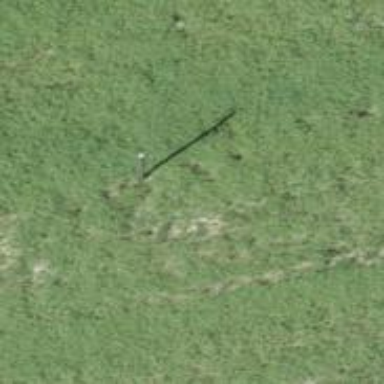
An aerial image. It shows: Power pole.